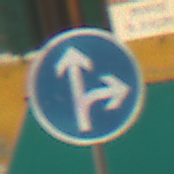
Verkehrszeichen: VorgeschriebeneFahrtrichtungGeradeausOderRechts
Umgebung: Outdoor, Urban
Tageszeit: MorningAfternoon
Wetter: Clear
Licht: Natural
Jahreszeit: NotSpecified
Kontrast: HighContrast